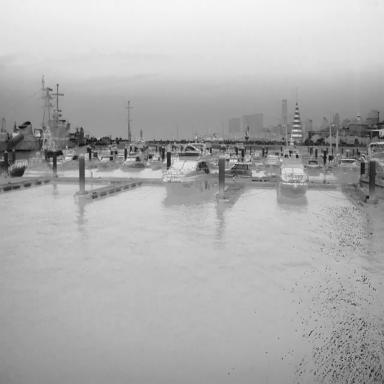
There are eight canoes in the infrared image.